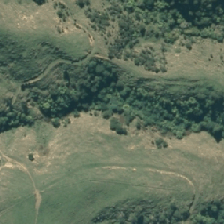
Land cover: broadleaved_indigenous_hardwood